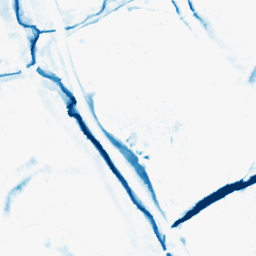
Category: morphological
Decomposition family: morphological_diamond
Decomposition parameters: operation: closing
radius: 10
Upsampling method: edge_directed
Upsampling parameters: scale: 4
Upsampling scale: 4